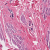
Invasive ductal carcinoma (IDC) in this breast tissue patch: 0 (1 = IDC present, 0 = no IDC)